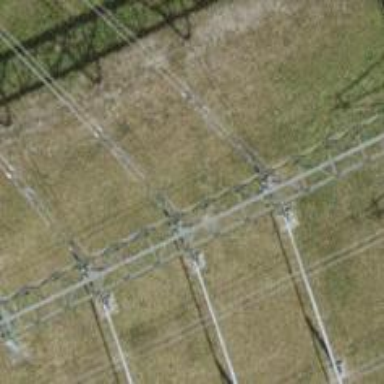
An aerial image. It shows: Insulator used in power equipment.